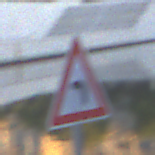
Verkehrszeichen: KurveLinks
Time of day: SunriseSunset
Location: Outdoor (Urban)
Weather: Clear
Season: NotSpecified
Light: Natural